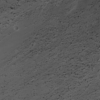
Label: not_dusty